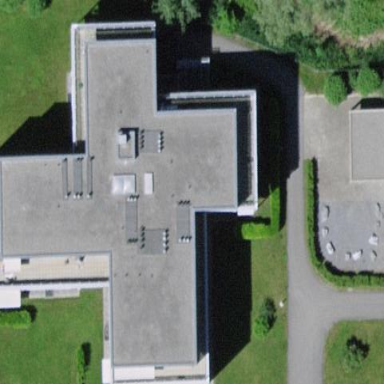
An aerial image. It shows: Residential building.